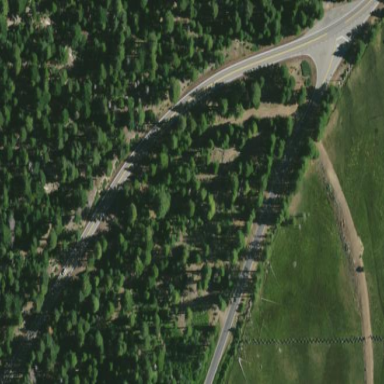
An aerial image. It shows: Forest area.